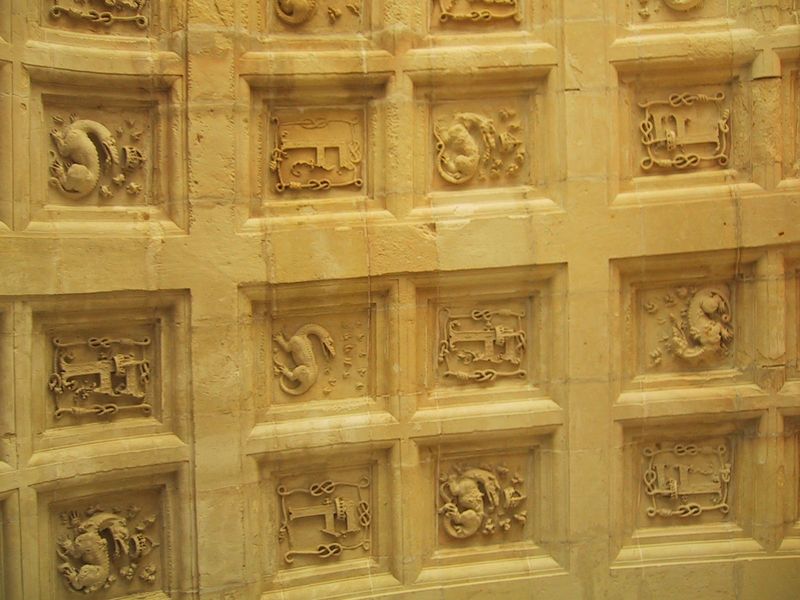
Titel: Schloss von Chambord
Standort: Chambord, Schloß (EU - F); (F Loiretal) (EU - F - Loiretal)
Schlagwörter: gelb, ocker, frankreich, marmor, dach, tiere, beige, muster, ornament, wand, architektur, knoten, rahmen, stein, steine, felder, decke, krone, ranken, relief, figuren, detail, foto, rechtecke, karos, fugen, gewölbe, sterne, monogramm, buchstabe, buchstaben, initiale, kacheln, quadrate, portal, wappen, skulpturen, sandstein, verschlungen, echse, kasetten, kassetten, kassettendecke, quadrat, vierecke, vertiefung, drachen, drache, gemeißelt, kassette, kasettendecke, tonnengewölbe, porta, dinosaurier, saurier, gefache, gemeiselt, ungehäuer, el, f, meißelei